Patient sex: F
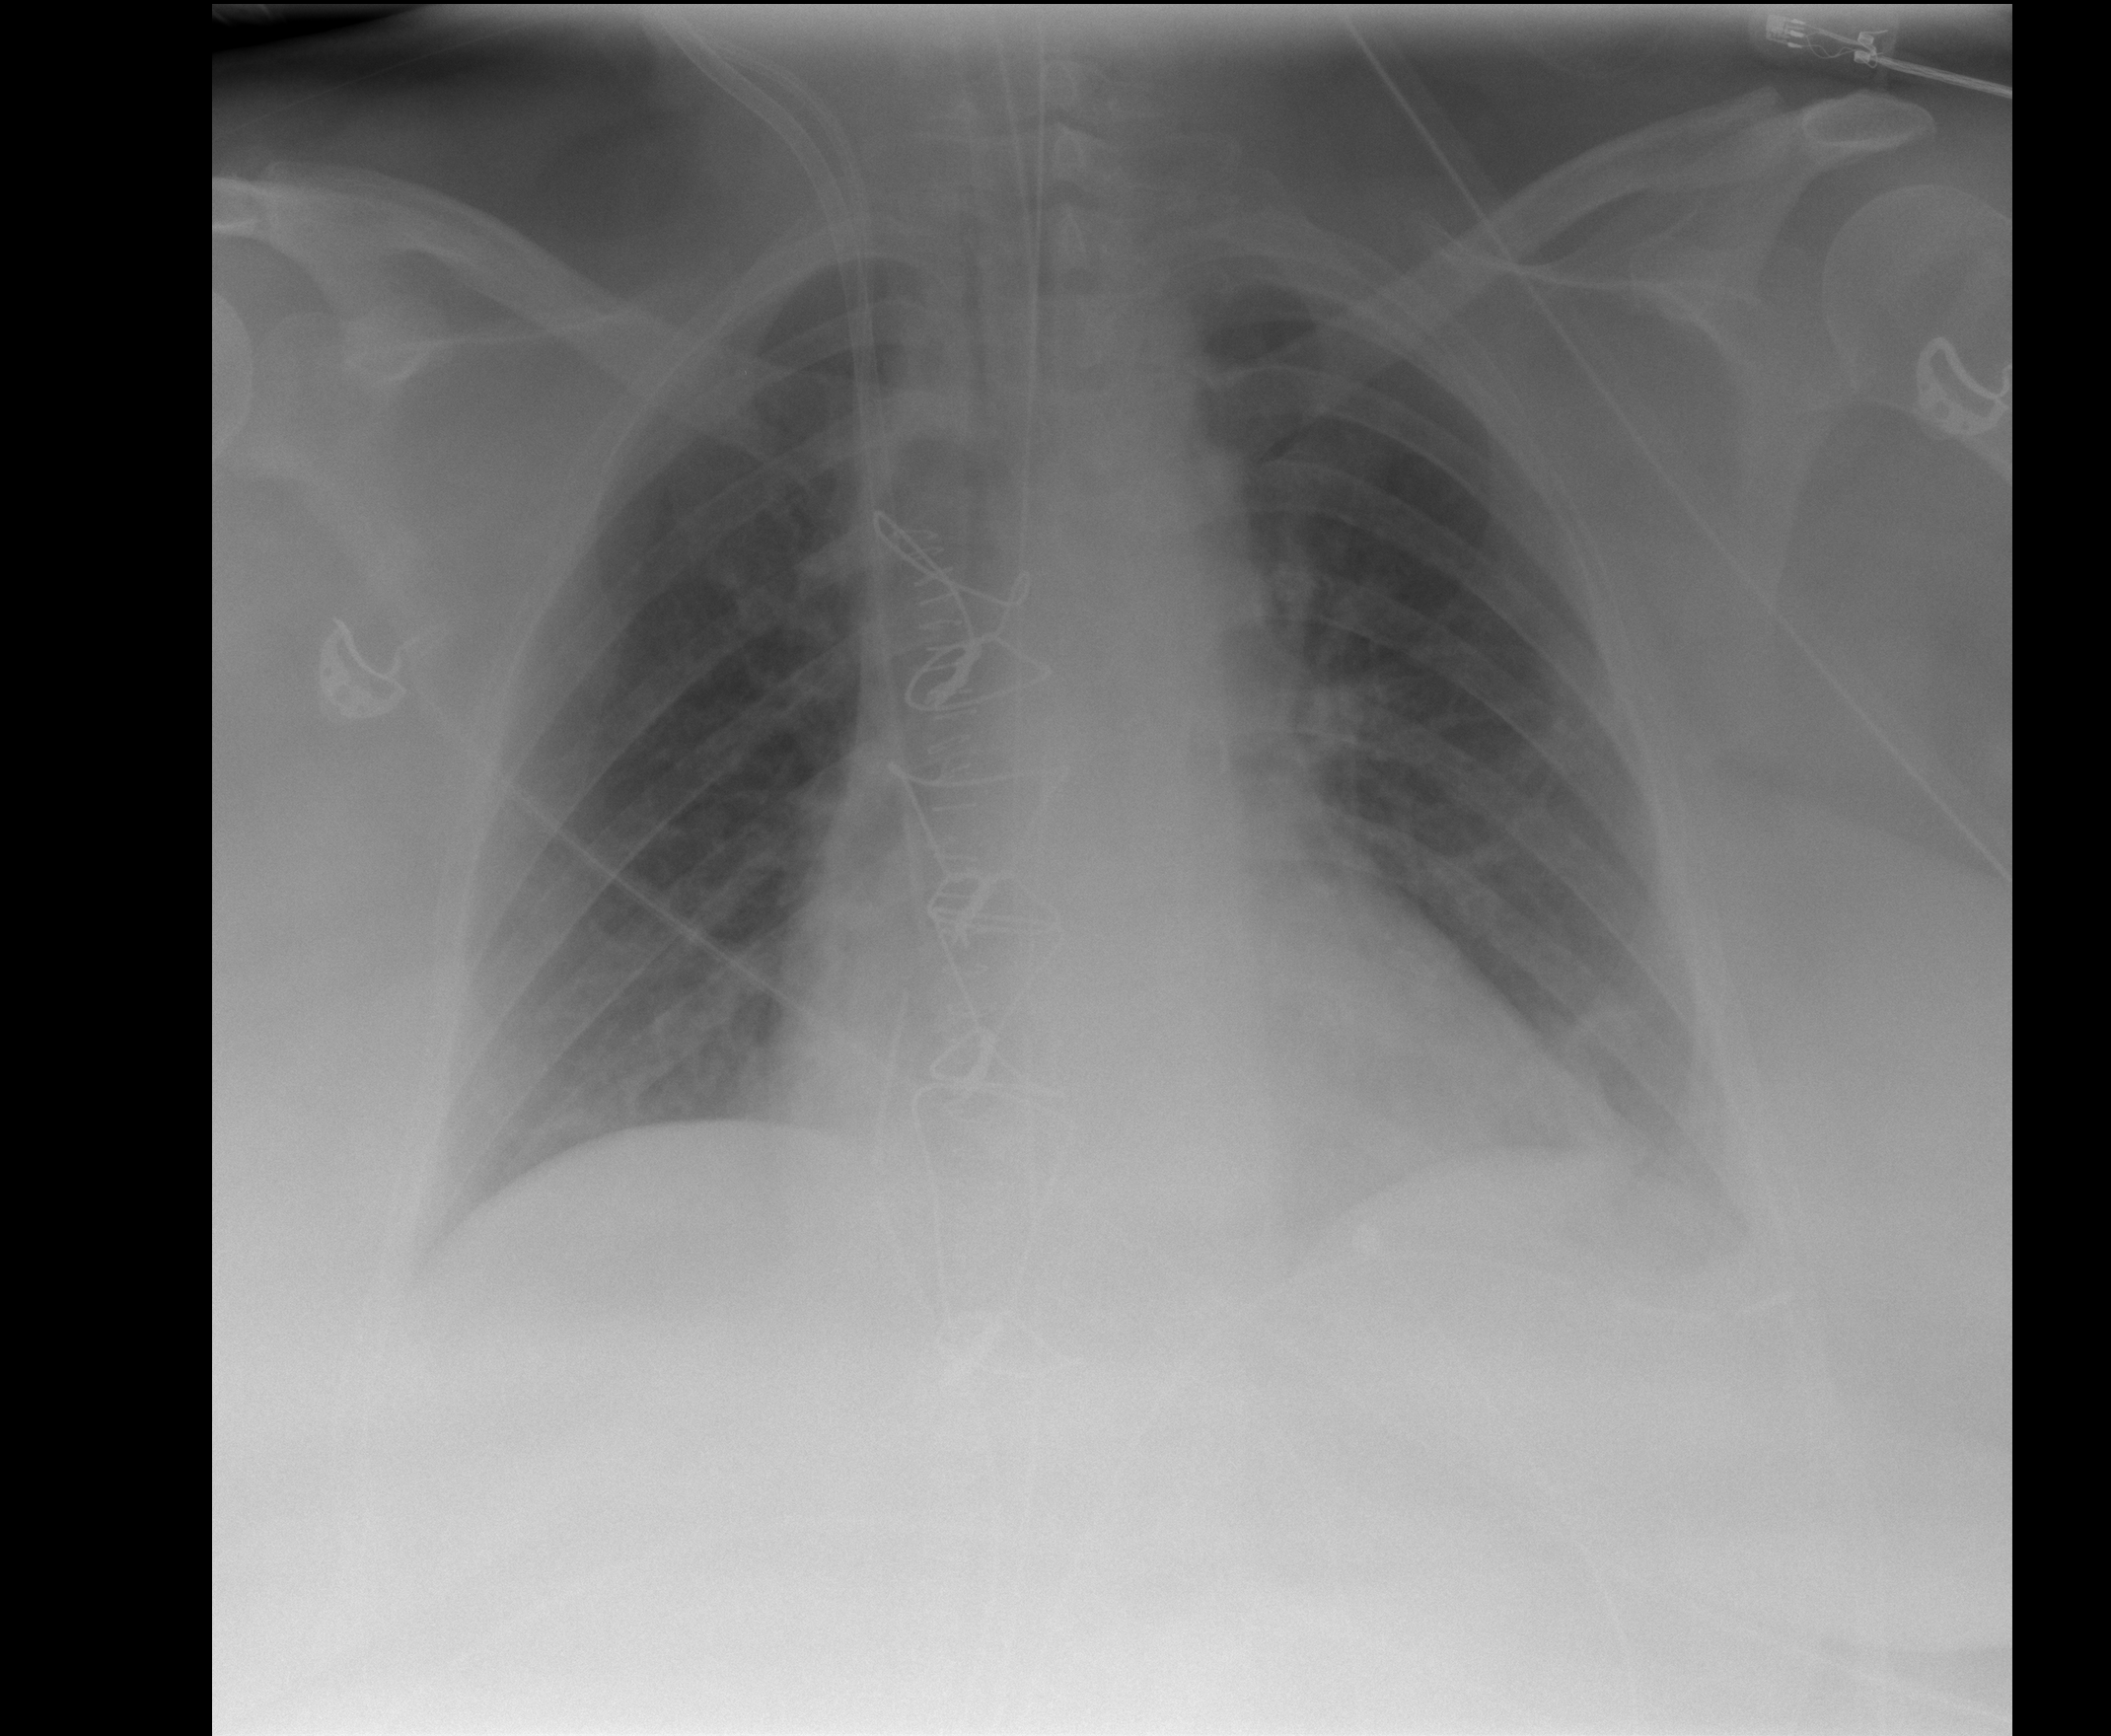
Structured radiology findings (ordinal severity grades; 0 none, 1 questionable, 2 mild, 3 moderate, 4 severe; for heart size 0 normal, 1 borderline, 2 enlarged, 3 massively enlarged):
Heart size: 0
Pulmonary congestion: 0
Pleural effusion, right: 0
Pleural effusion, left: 0
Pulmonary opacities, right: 0
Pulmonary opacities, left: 0
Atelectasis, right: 0
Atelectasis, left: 1